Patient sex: M
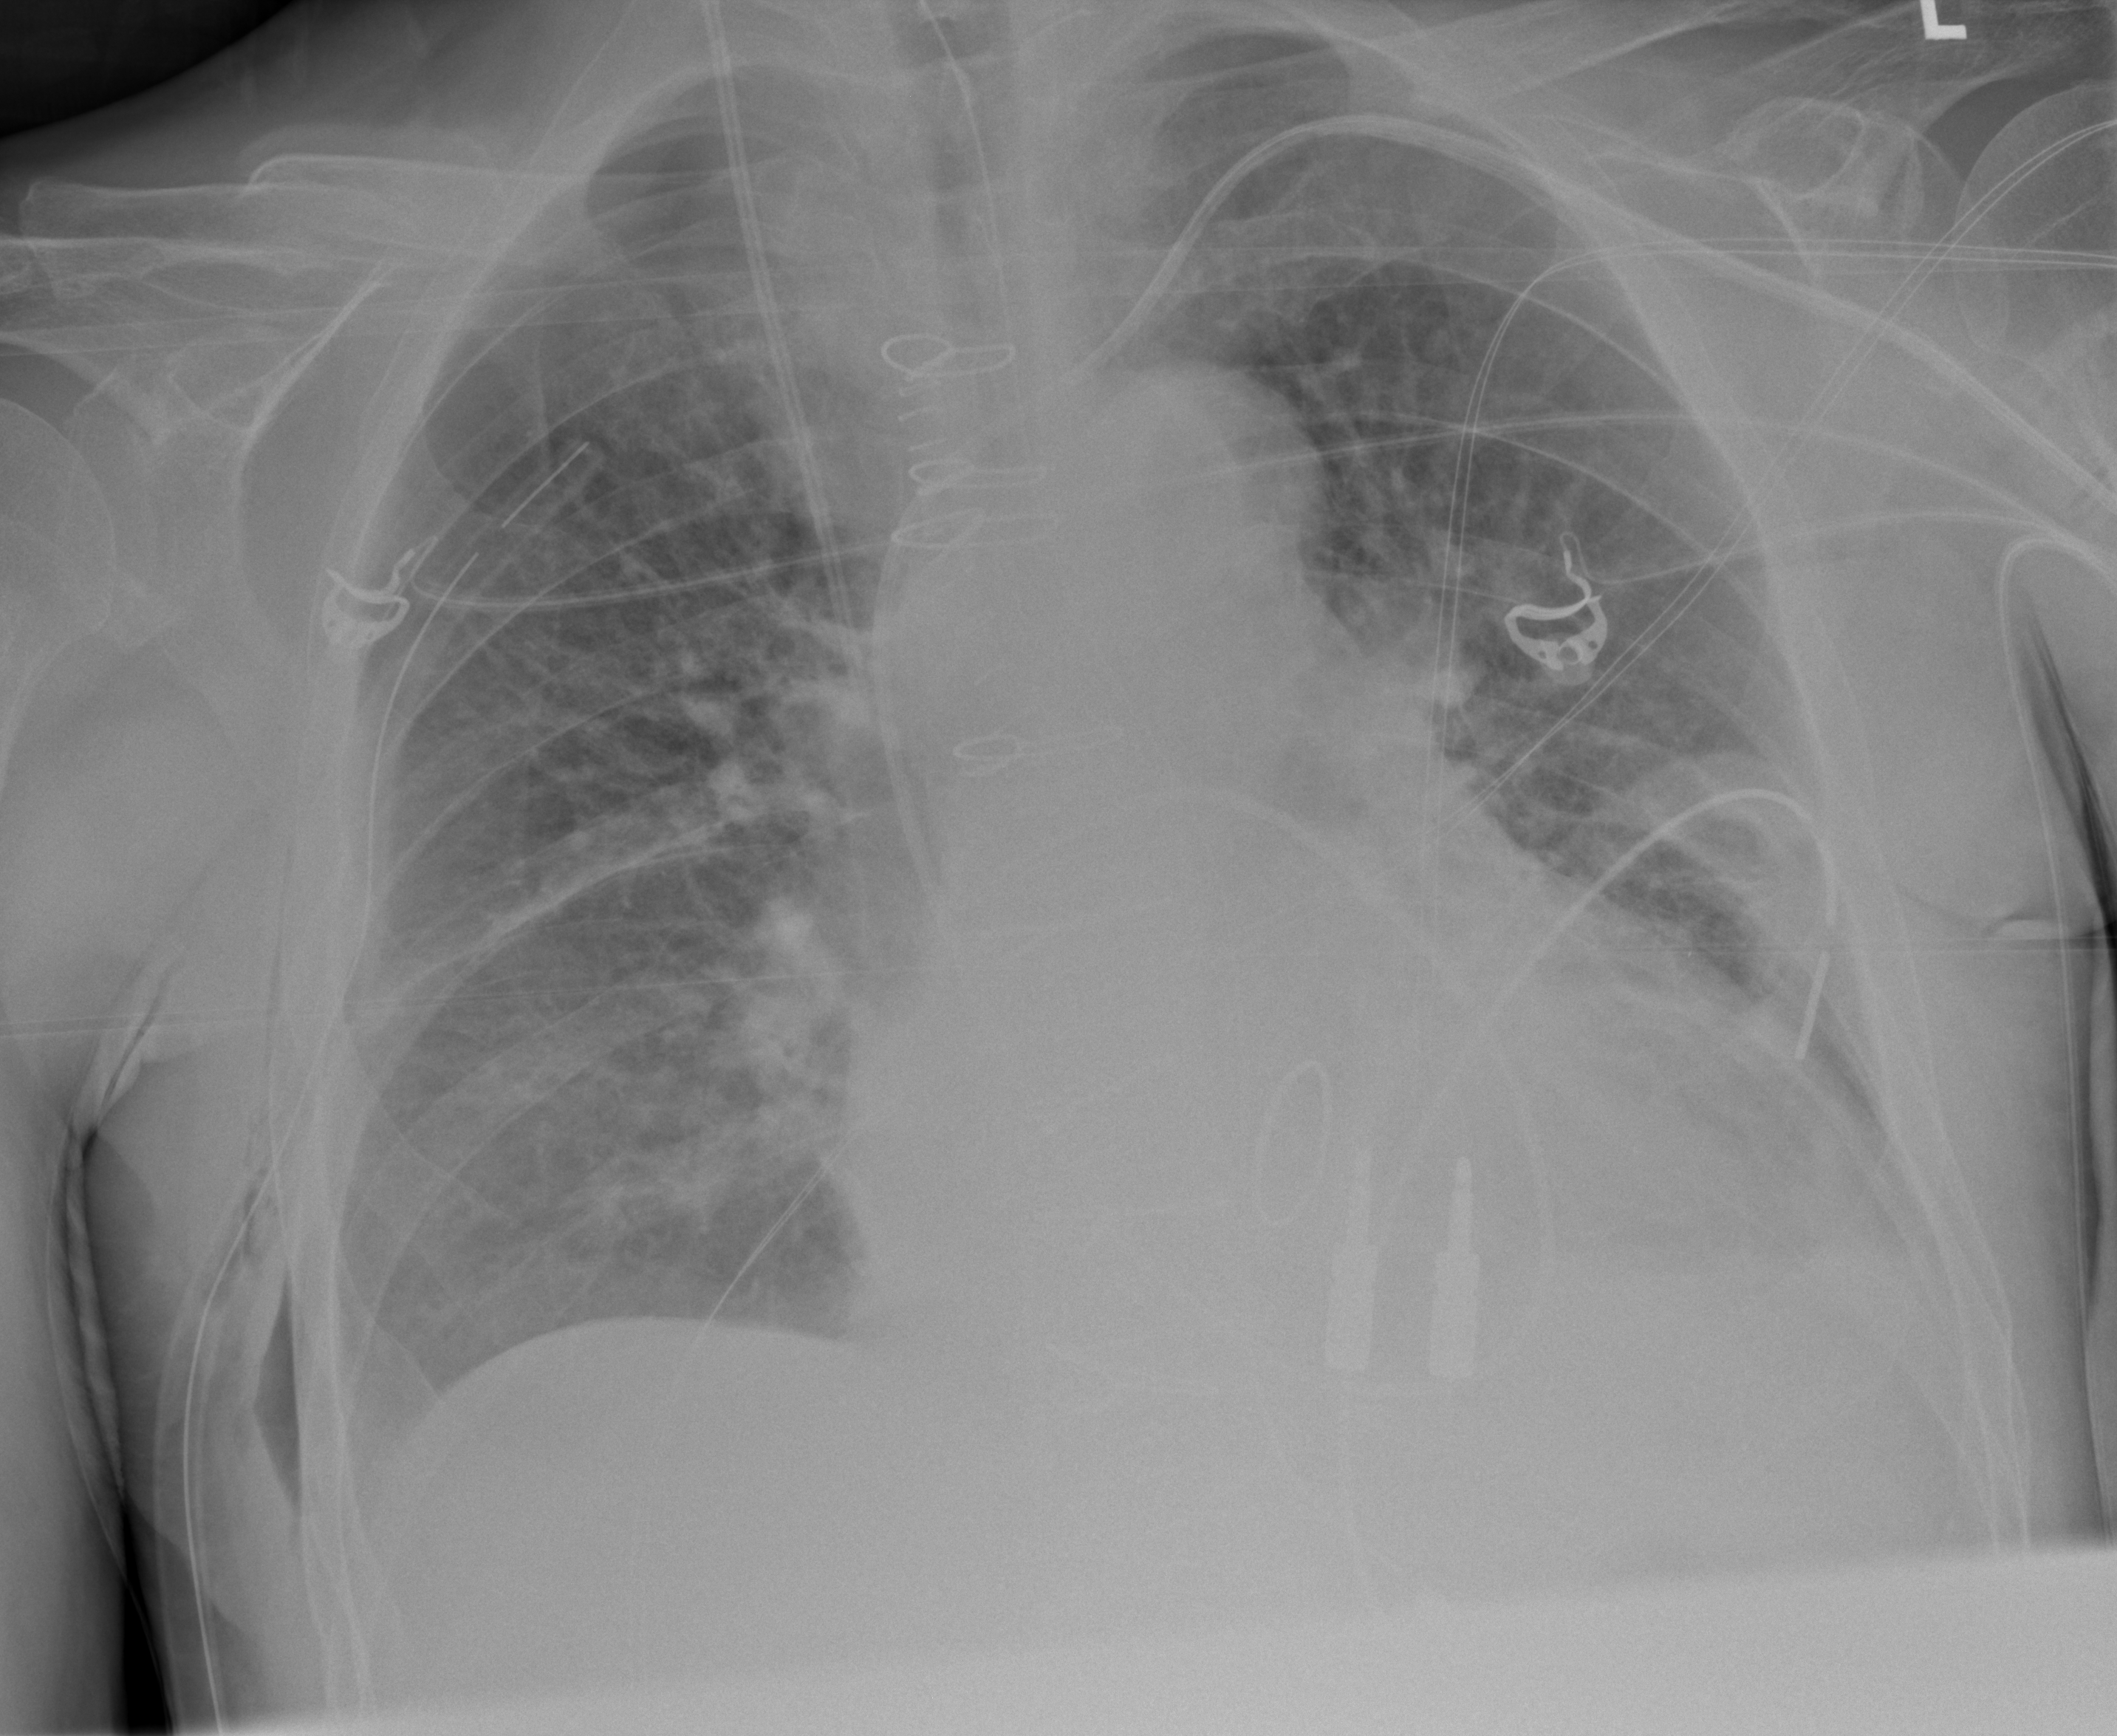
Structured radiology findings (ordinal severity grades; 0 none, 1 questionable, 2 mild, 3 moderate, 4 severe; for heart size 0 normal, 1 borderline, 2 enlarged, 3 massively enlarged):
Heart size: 2
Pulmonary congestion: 2
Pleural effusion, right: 2
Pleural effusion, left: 0
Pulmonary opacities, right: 0
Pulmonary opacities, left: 0
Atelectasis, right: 2
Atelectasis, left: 2